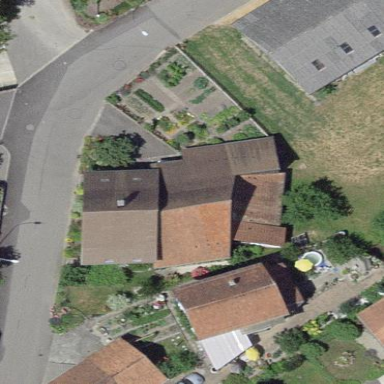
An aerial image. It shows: Building with tiled roof.